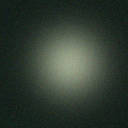
Screen state: off